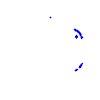
Particle: kaon